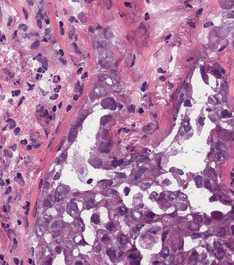
Tumor epithelial tissue: yes
Tumor-associated stroma tissue: yes
Normal tissue: no